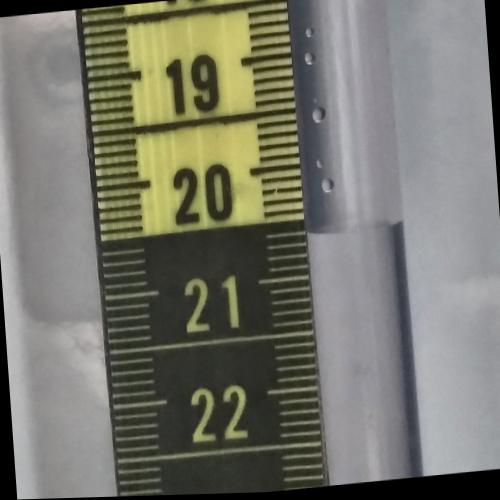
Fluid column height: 20.6 cm